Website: bh-photo
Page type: payment
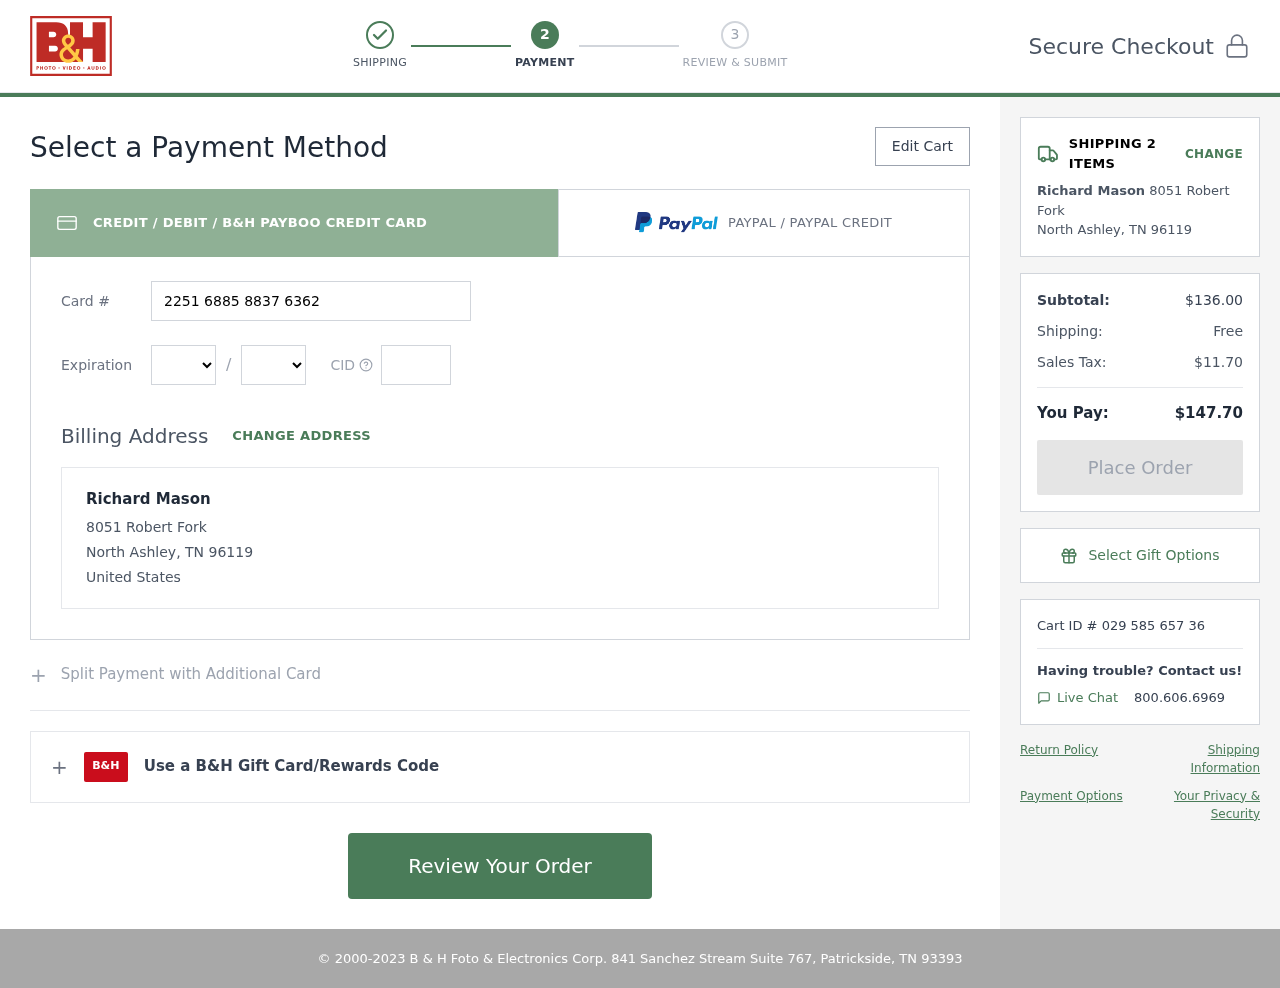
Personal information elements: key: PII_CARD_CVV
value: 723
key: PII_CARD_EXPIRY_MONTH
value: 04
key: PII_CARD_EXPIRY_YEAR
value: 27
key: PII_CARD_NUMBER
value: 2251 6885 8837 6362
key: PII_CITY_STATE_ZIP
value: North Ashley, TN 96119
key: PII_COUNTRY
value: United States
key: PII_FULLNAME
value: Richard Mason
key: PII_STREET
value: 8051 Robert Fork
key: PII_FULLNAME2
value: Richard Mason
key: PII_STREET2
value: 8051 Robert Fork
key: PII_CITY_STATE_ZIP2
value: North Ashley, TN 96119
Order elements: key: ORDER_NUM_ITEMS
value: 2
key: ORDER_SUBTOTAL
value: $136.00
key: ORDER_SHIPPING_COST
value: Free
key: ORDER_TAX
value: $11.70
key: ORDER_TOTAL
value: $147.70
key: ORDER_ID
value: Cart ID # 029 585 657 36